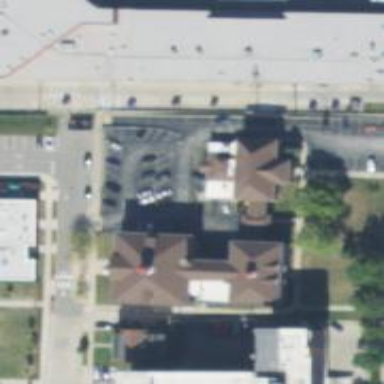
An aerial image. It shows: Government office building.